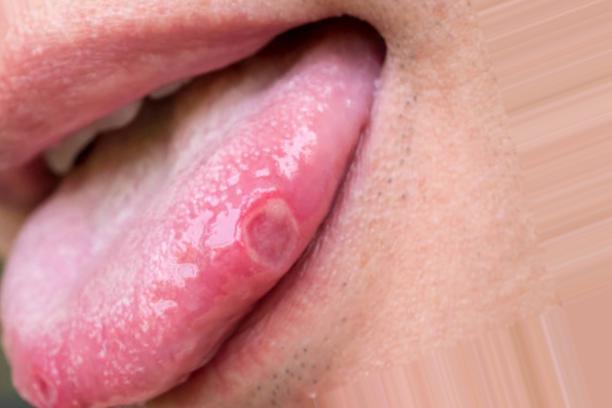
Condition: Mouth Ulcer